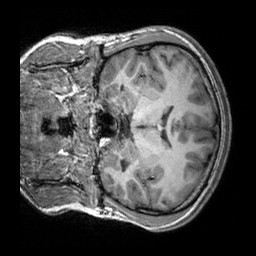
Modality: T1w
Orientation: coronal
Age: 19
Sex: male
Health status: healthy
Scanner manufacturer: siemens
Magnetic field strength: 3 T
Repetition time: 2.3 s
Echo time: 0.00303 s